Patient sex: M
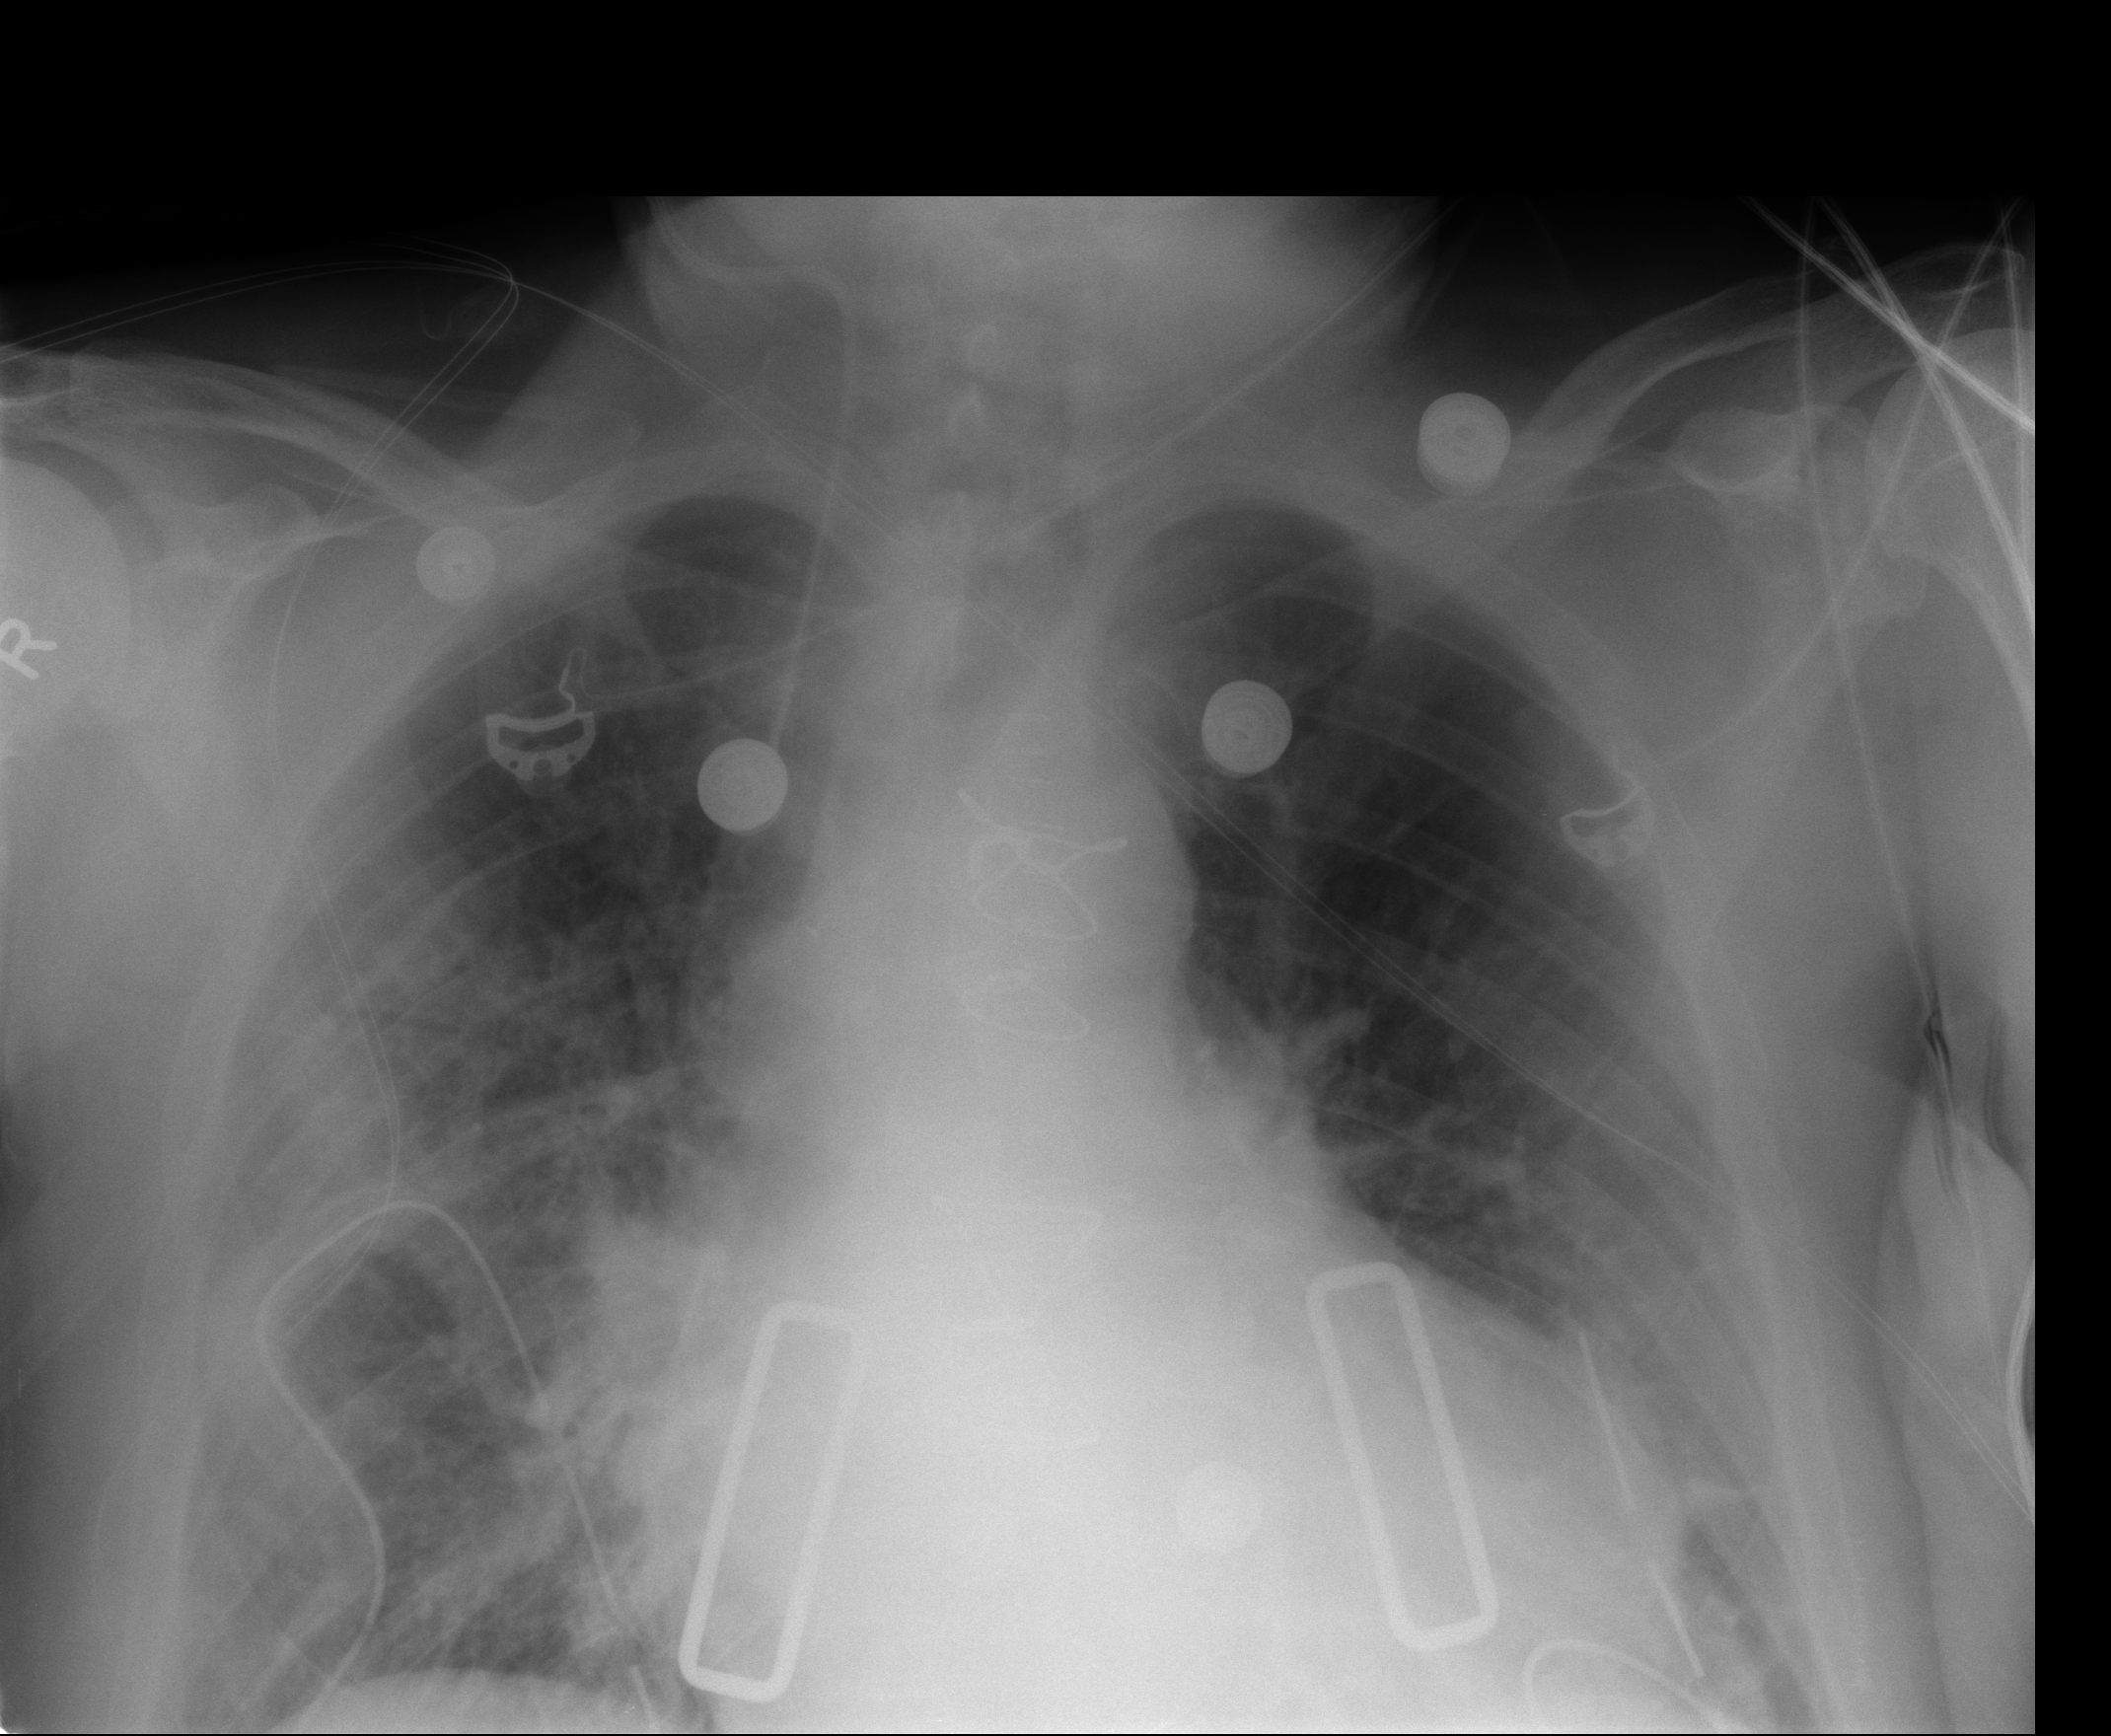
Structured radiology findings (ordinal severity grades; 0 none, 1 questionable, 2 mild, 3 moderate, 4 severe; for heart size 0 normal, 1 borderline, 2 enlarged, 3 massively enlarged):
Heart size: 2
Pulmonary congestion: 2
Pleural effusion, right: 0
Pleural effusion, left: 2
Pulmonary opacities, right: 2
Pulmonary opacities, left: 2
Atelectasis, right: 2
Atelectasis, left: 2